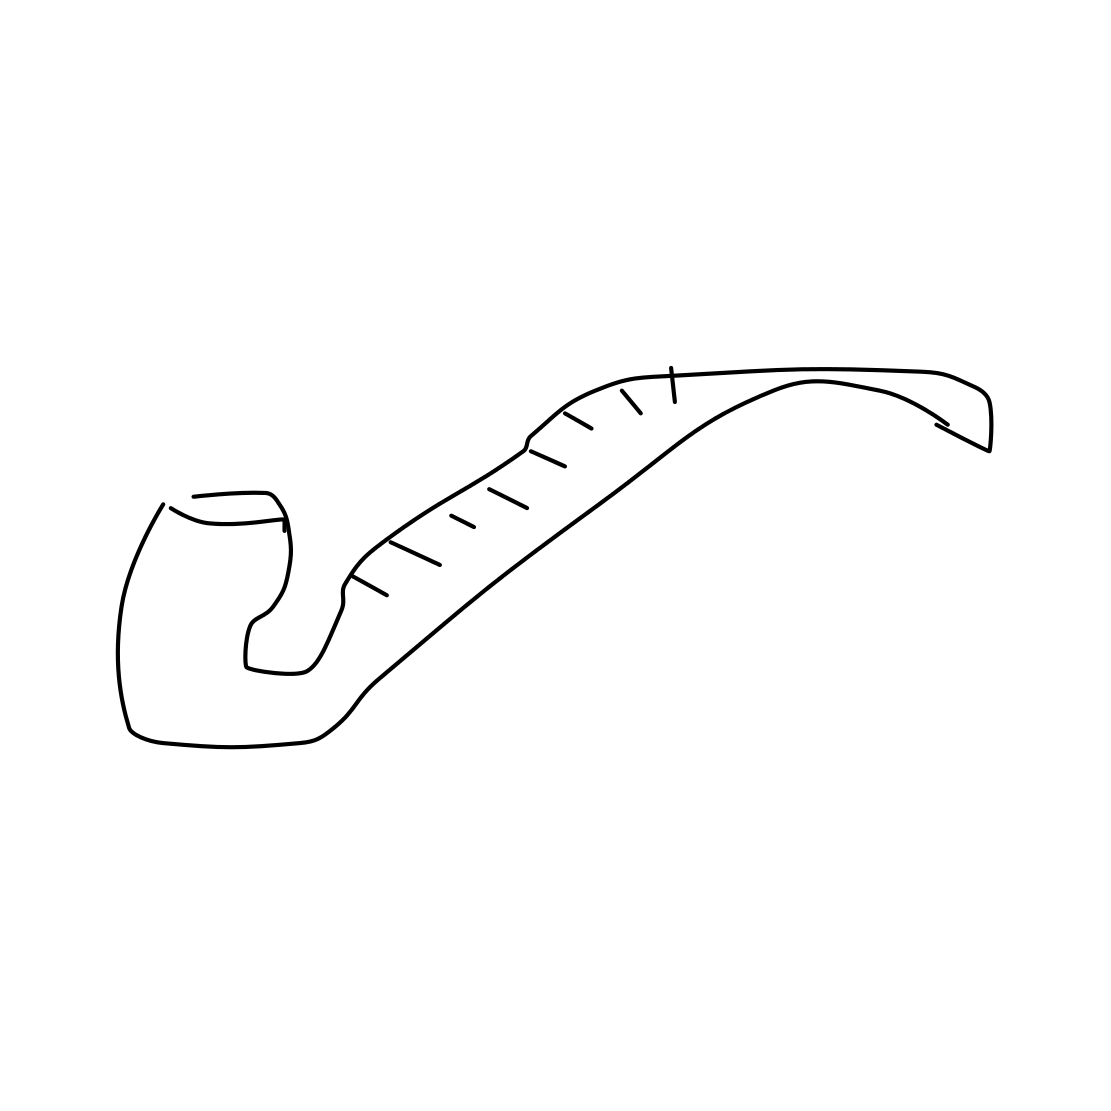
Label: saxophone